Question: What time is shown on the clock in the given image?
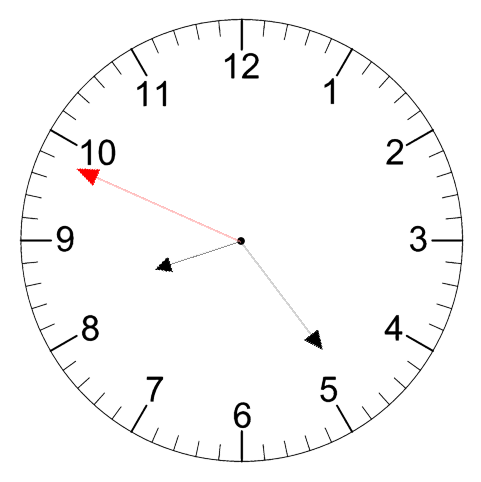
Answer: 08:23:49